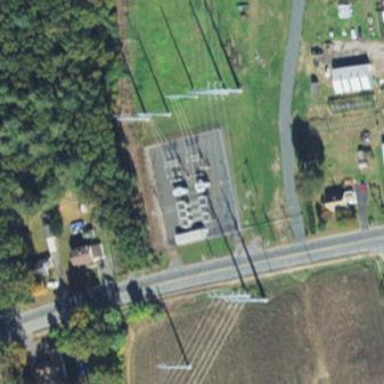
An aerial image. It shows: Distribution-level power substation.